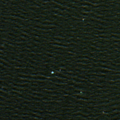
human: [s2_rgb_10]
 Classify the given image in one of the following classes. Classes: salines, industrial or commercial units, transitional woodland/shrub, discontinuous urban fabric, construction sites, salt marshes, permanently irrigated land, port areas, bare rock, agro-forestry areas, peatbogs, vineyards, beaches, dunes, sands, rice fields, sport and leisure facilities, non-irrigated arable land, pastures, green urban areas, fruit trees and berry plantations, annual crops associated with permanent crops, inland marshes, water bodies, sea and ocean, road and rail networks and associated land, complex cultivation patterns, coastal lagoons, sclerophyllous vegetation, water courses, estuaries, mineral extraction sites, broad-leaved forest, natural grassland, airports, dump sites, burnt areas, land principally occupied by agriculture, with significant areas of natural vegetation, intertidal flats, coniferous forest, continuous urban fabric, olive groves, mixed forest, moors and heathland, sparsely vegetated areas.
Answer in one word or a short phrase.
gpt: sea and ocean